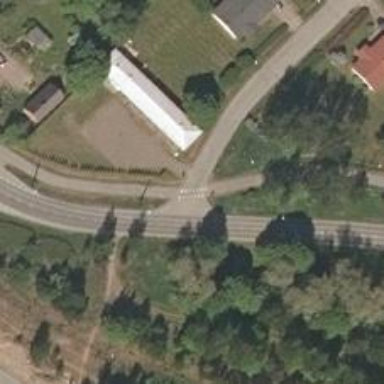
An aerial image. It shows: Zebra crossing on asphalt cycleway.